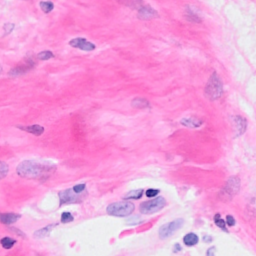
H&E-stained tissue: Breast